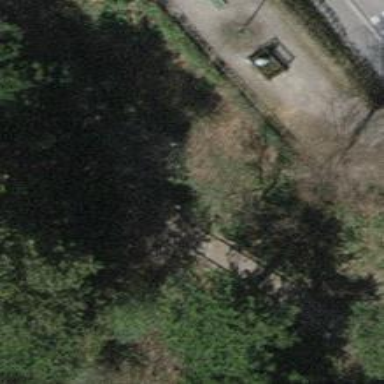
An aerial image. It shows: Compacted steps along the road.